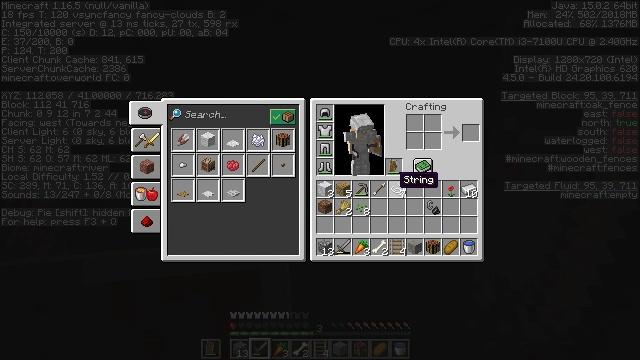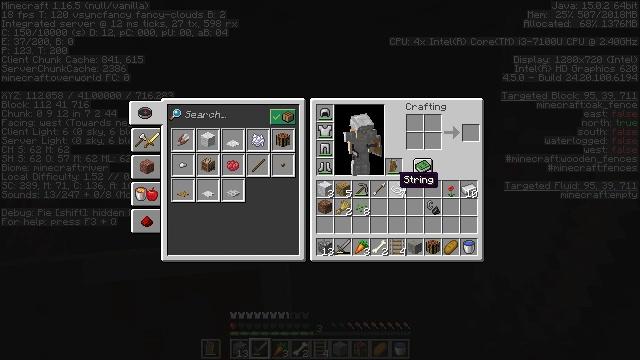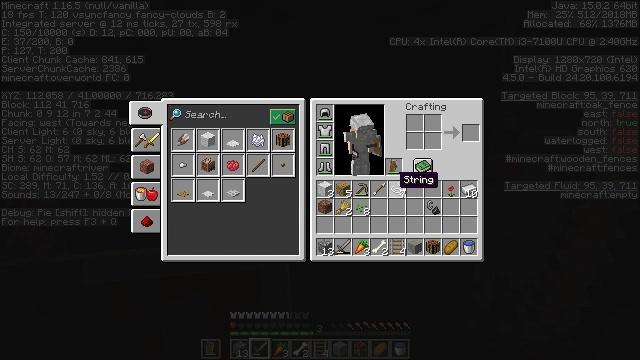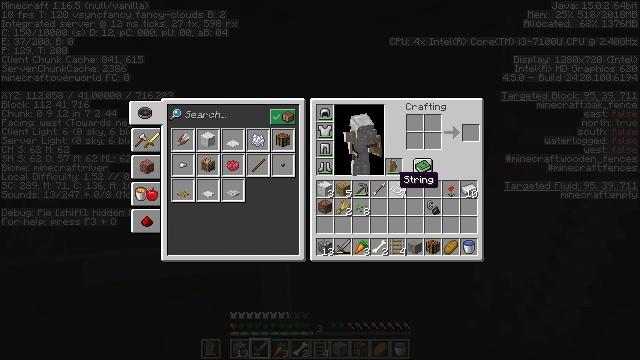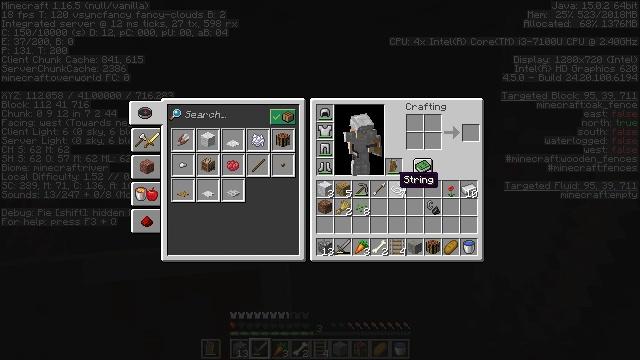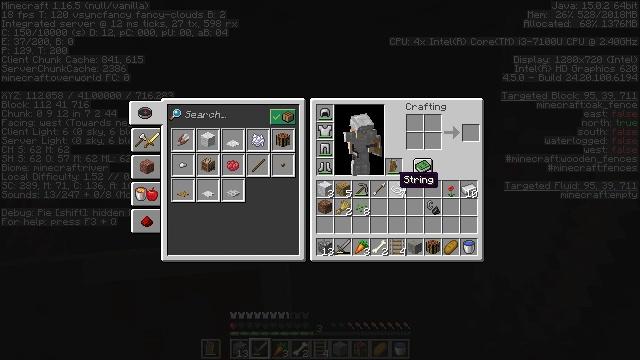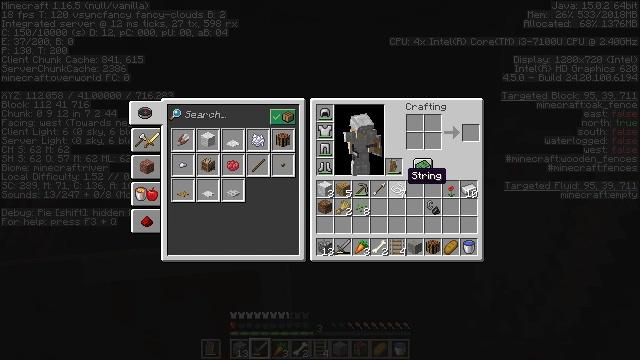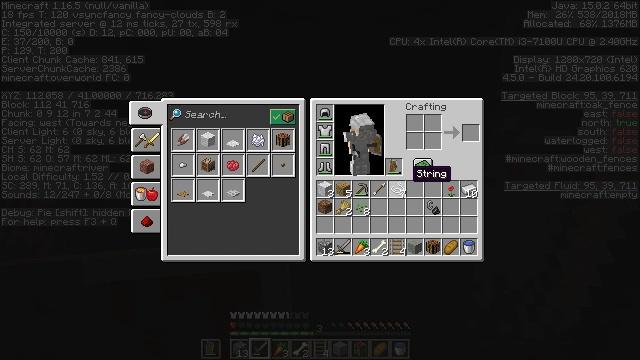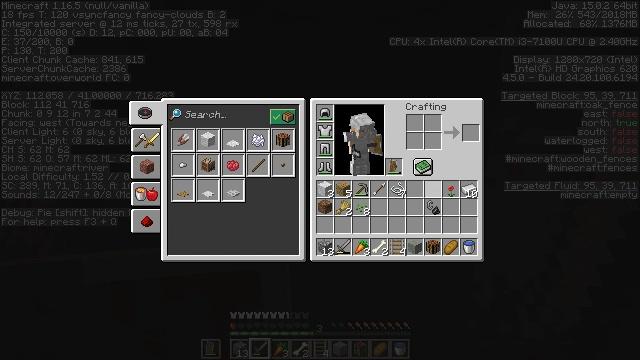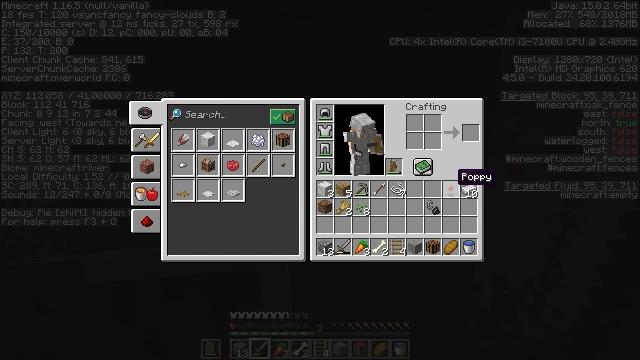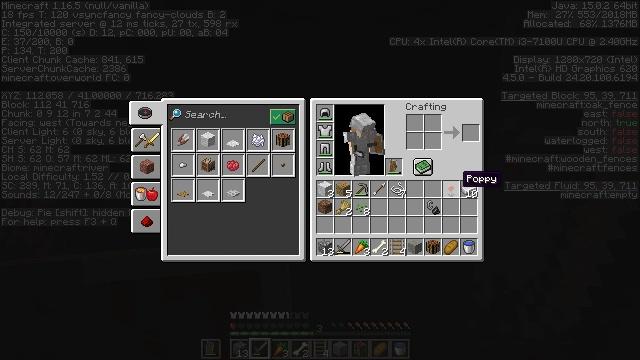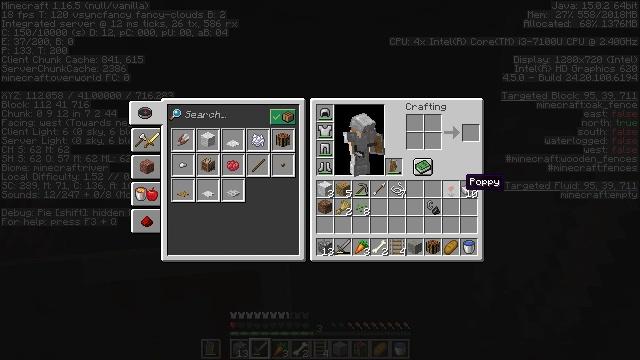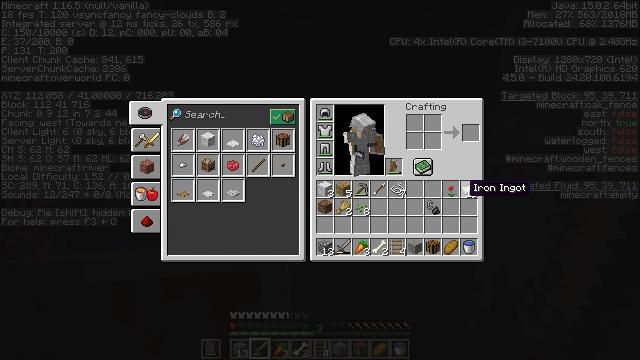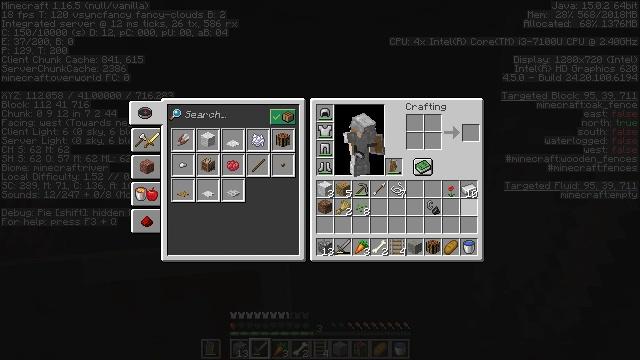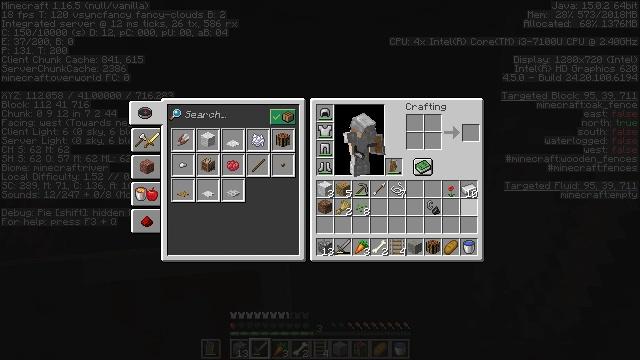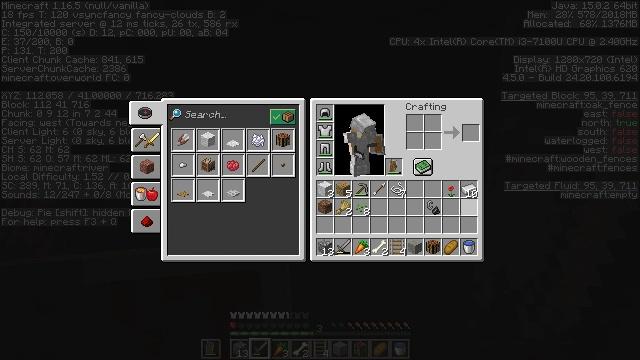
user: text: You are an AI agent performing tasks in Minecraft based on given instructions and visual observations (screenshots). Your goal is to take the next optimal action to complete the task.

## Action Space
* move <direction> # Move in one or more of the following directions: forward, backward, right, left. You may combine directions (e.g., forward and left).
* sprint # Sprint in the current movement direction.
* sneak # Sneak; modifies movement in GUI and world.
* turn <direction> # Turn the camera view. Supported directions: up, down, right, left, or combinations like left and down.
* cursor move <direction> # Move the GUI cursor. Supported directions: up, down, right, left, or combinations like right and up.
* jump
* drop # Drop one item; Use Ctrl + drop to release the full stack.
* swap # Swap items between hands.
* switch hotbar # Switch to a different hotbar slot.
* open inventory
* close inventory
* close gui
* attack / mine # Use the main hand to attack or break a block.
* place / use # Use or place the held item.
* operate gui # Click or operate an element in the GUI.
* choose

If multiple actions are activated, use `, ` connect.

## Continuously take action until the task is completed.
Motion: motion action
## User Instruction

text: Remove the cobweb to avoid getting stuck.
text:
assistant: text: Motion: no_op
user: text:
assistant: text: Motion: no_op
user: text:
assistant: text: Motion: no_op
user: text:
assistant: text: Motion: no_op
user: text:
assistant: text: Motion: no_op
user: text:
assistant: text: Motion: turn right
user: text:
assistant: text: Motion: no_op
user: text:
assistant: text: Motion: turn right
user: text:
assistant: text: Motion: turn right
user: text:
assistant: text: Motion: no_op
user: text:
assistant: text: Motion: no_op
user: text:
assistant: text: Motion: no_op
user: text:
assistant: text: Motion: no_op
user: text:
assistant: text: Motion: no_op
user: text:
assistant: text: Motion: no_op
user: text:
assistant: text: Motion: no_op
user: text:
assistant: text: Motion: no_op
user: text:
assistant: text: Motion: no_op
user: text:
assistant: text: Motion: turn down
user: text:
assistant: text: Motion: turn down
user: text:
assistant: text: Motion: turn down
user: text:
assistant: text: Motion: no_op
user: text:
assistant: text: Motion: no_op
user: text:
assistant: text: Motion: no_op
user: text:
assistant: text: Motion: no_op
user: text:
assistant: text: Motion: no_op
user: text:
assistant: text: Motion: turn left and down
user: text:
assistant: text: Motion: turn left and down
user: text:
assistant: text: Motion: turn left
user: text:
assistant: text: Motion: no_op